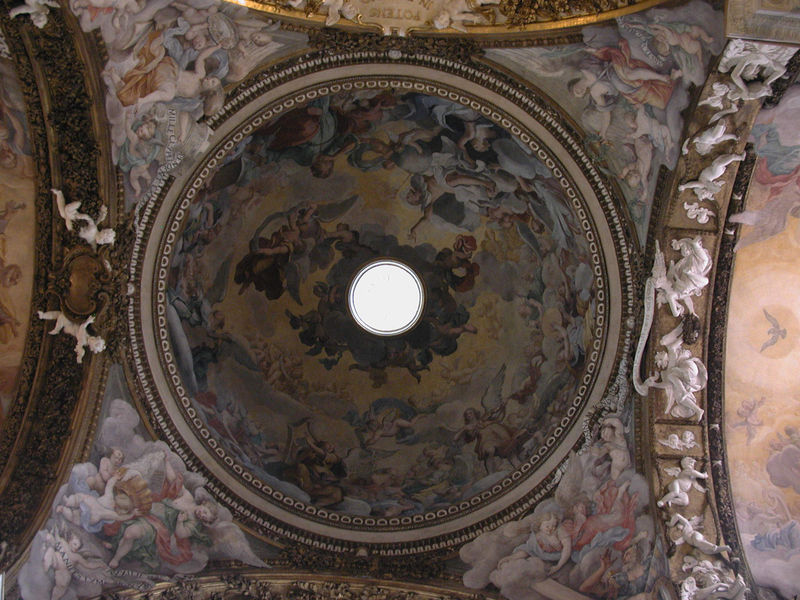
Titel: Santa Maria della Vittoria, Deckenmalerei und Stuckarbeit
Künstler: Giovanni Domenico Cerrini
Standort: Rom, S. Maria della Vittoria (EU - I - Latium)
Schlagwörter: gemälde, himmel, wolken, wand, architektur, barock, tragen, kirche, gold, decke, rund, engel, putto, kuppel, ornamente, stuck, gewölbe, loch, skulpturen, deckengemälde, putten, putti, rotunde, suck